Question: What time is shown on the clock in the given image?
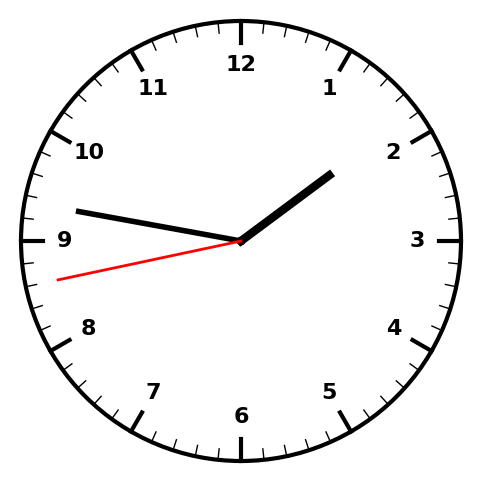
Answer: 01:46:43